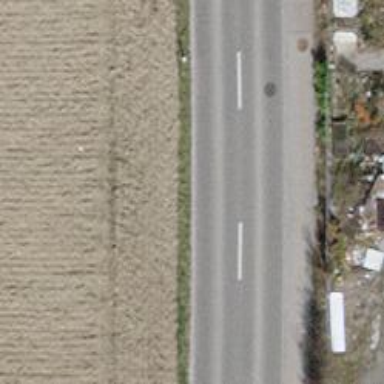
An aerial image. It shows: Tertiary road with asphalt surface and separate sidewalk.